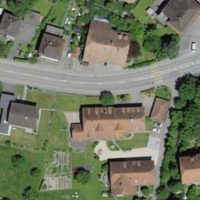
EUNIS habitat code: 54
Species observed at this site:
Galeopsis tetrahit